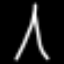
Label: The Eiffel Tower